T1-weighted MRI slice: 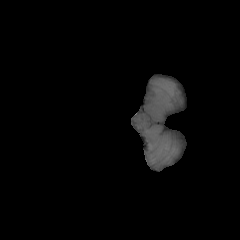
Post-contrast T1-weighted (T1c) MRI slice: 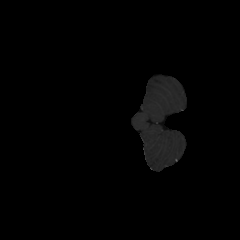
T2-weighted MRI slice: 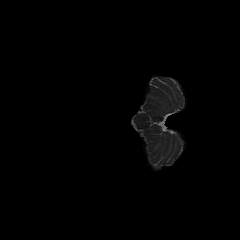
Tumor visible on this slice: no